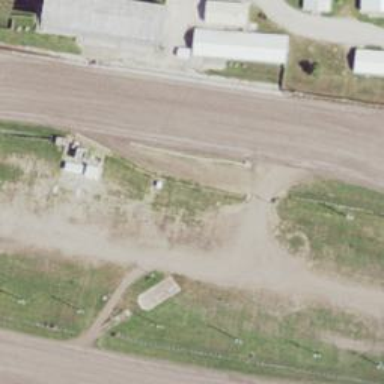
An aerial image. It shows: Dirt raceway for motor sports.